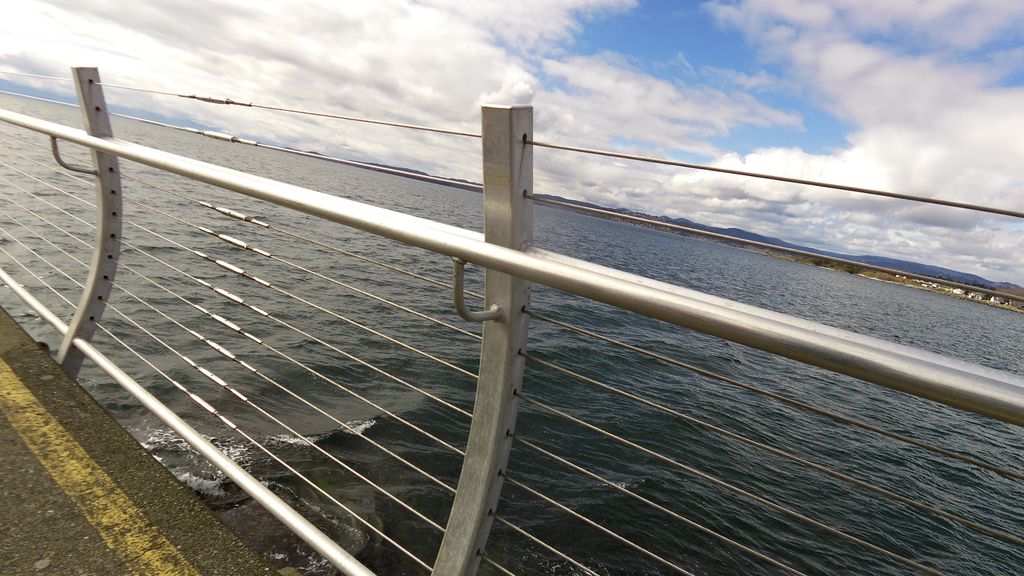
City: victoria